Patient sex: F
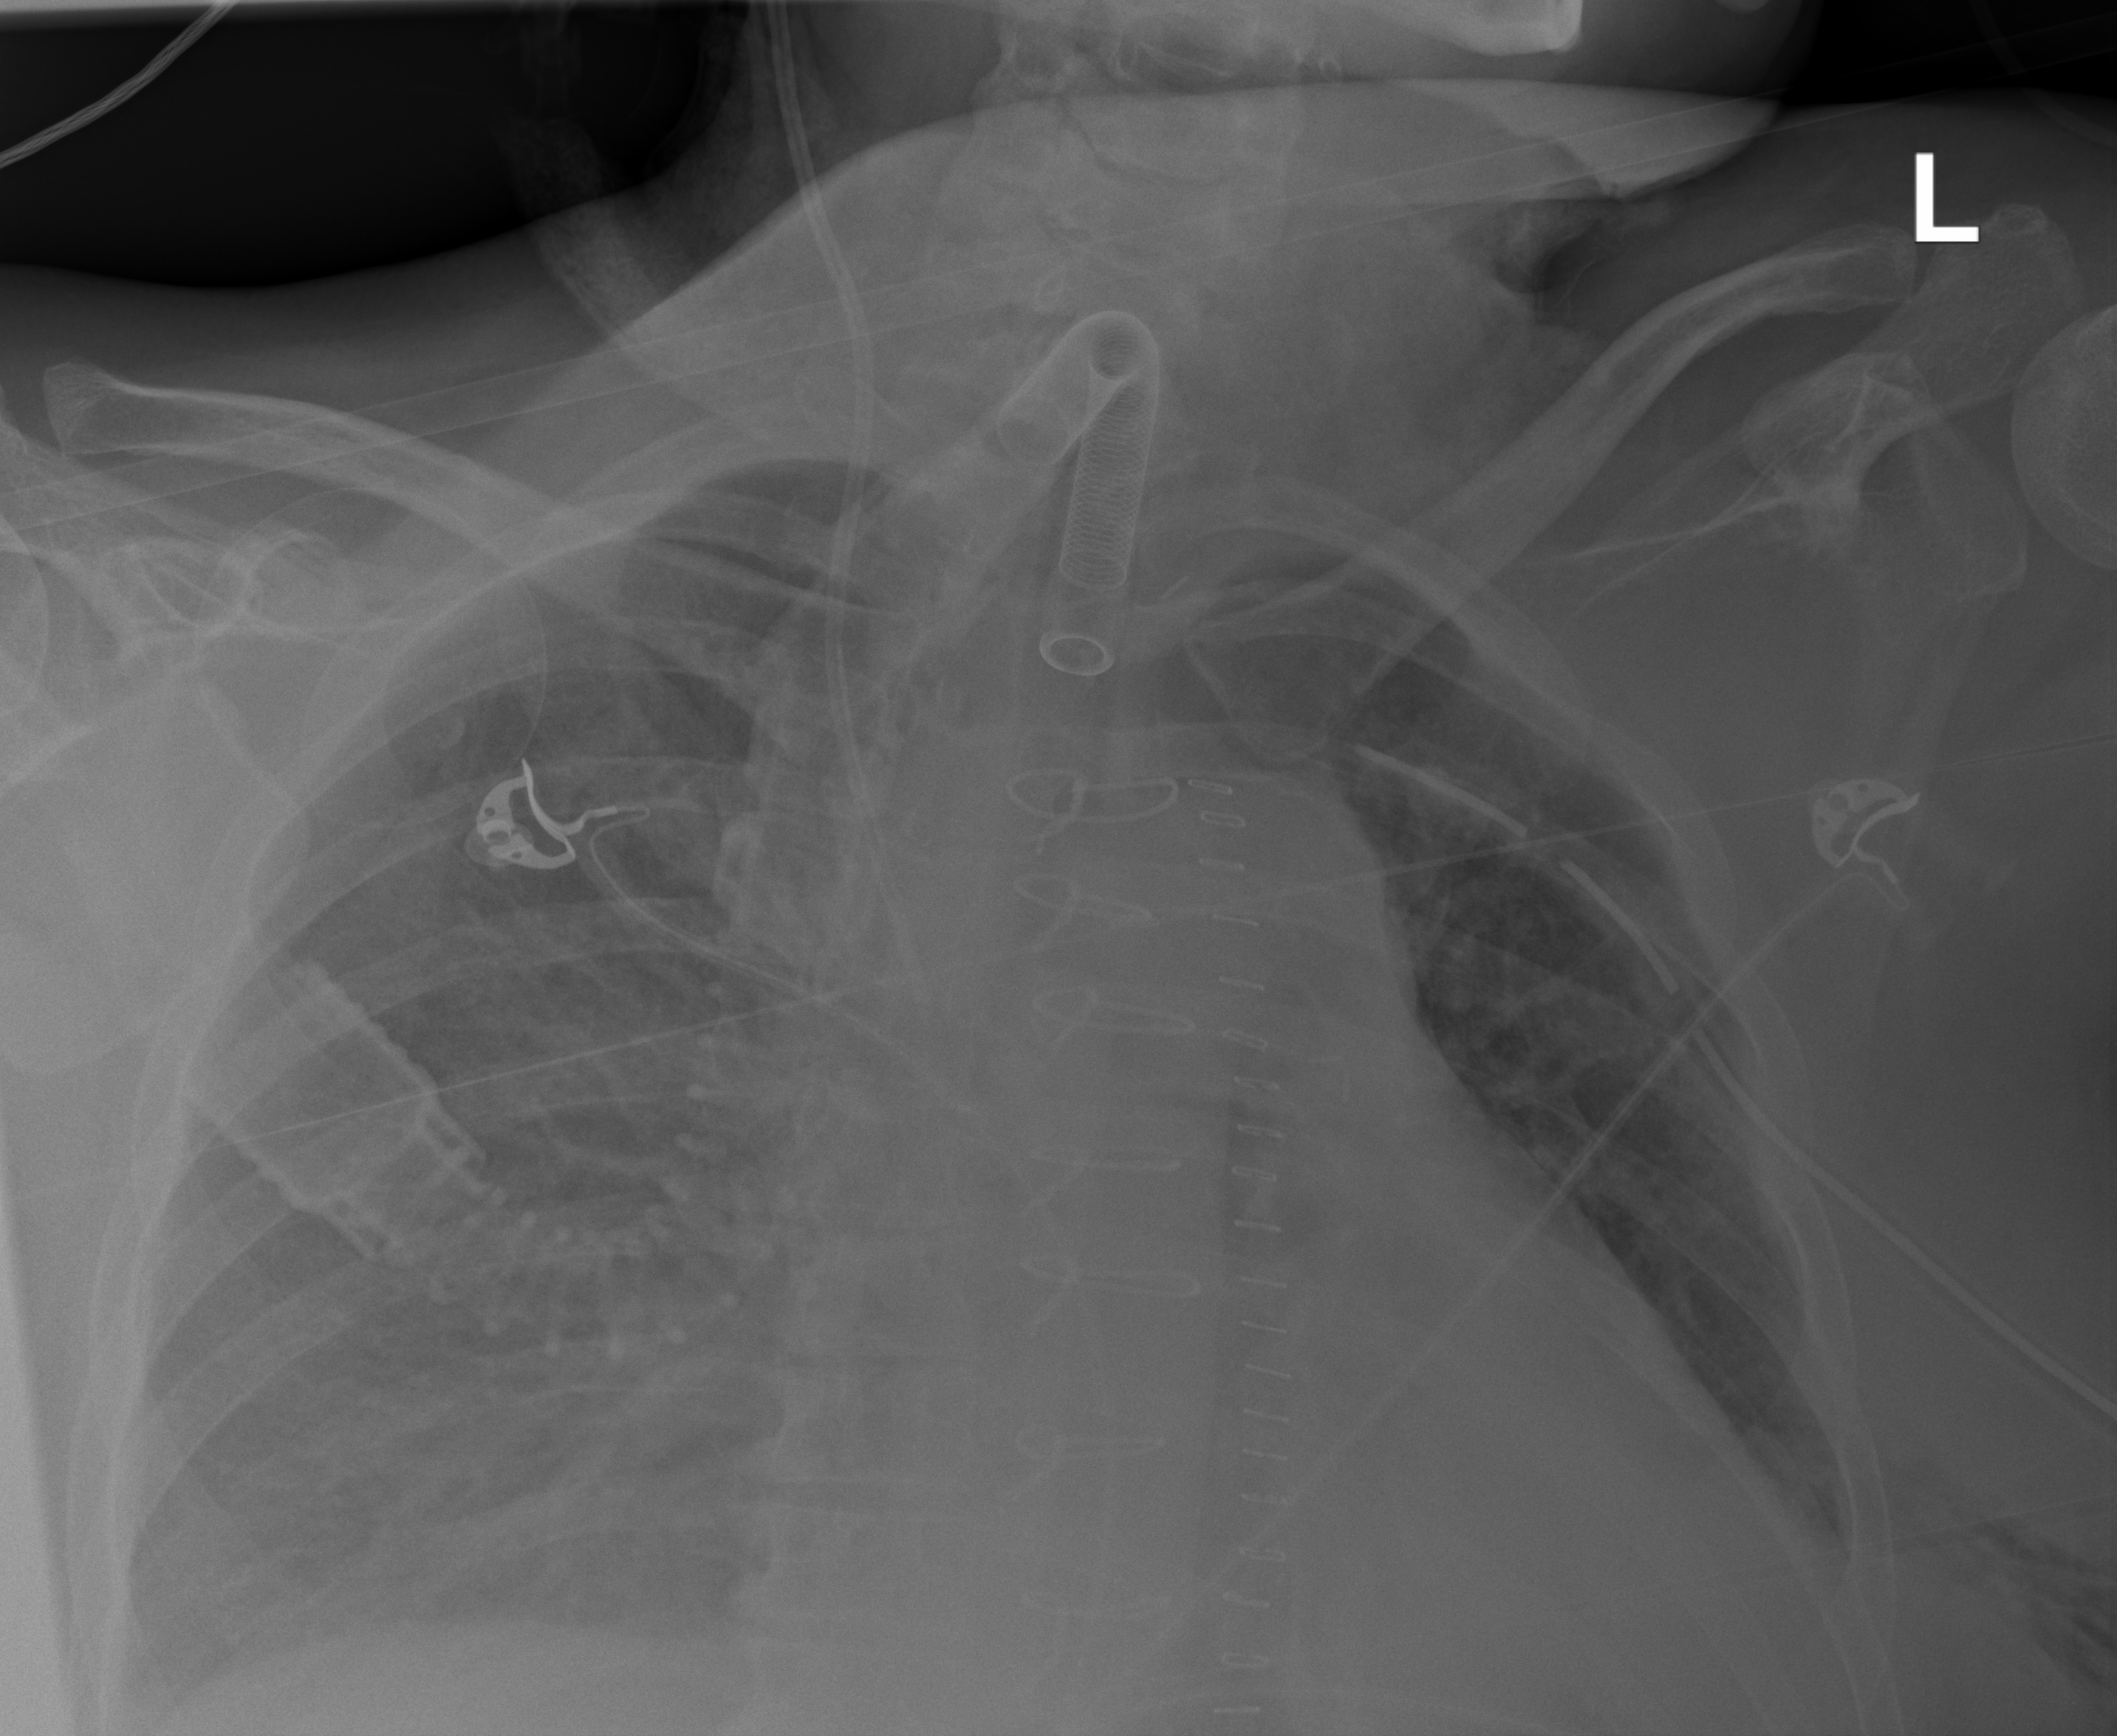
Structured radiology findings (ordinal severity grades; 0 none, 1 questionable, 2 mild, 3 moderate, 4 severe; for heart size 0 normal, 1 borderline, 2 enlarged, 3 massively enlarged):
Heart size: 2
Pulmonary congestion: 2
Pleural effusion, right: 3
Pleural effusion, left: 2
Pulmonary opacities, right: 3
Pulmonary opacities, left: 2
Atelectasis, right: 3
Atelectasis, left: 3